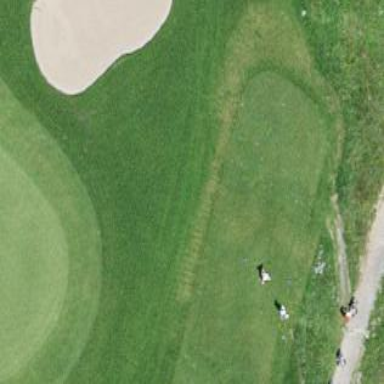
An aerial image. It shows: Grassy area designated as golf tee.